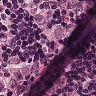
Metastatic tissue present: yes